Interaction volume radius: 5 \u00c5
Interaction volume height: 45 \u00c5
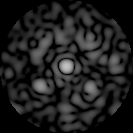
Disorder parameter: 0.6276